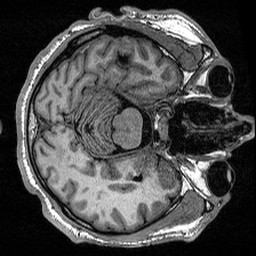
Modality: T1w
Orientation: axial
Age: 50
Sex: male
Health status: healthy
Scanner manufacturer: siemens
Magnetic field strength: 1.5 T
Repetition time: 2.73 s
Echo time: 0.00357 s